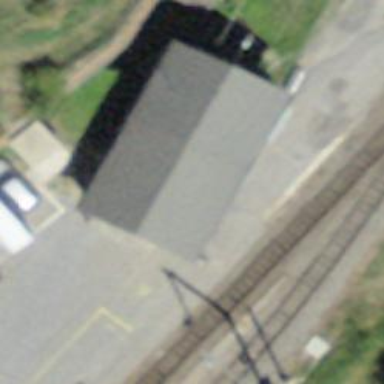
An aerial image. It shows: Transportation building.